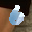
Label: 6